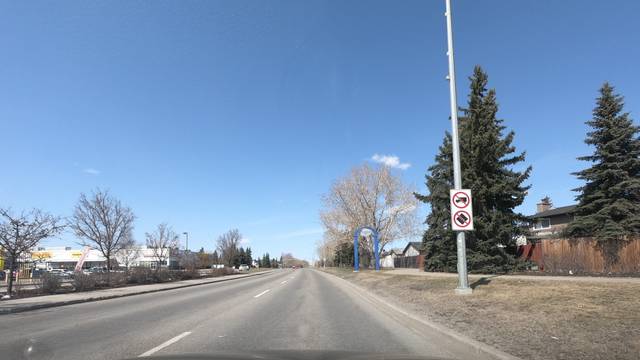
Region: Canada
Coordinates: 51.271, -113.99